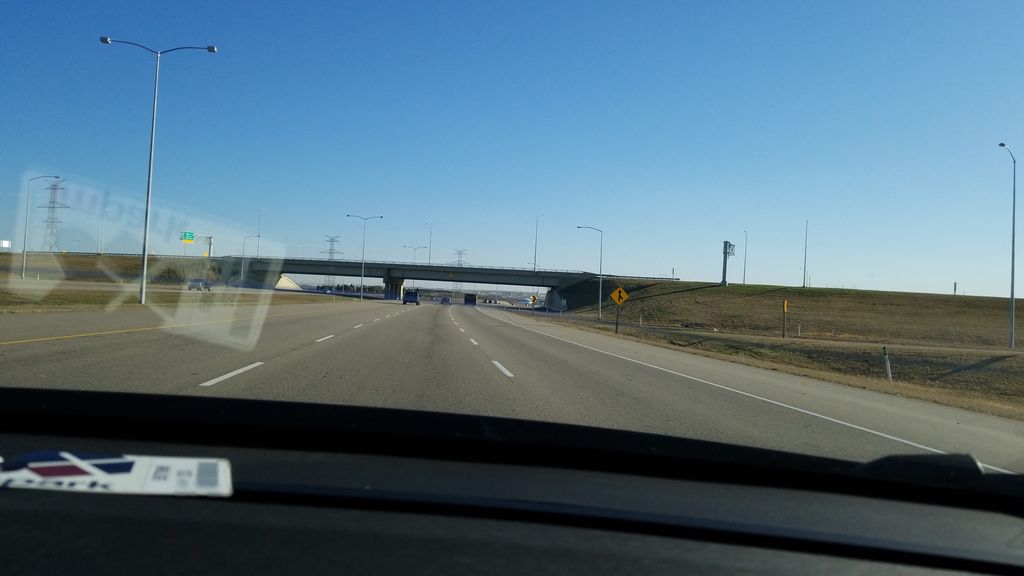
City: edmonton